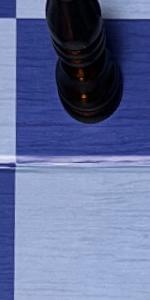
Label: Empty